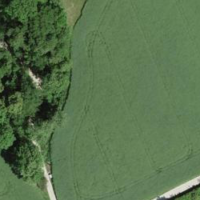
EUNIS habitat code: 25
Species observed at this site:
Fraxinus excelsior
Acer campestre